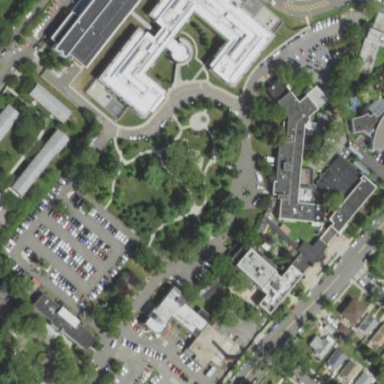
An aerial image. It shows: Hospital providing healthcare services.